Aerial crown-view tile of a tropical tree (Barro Colorado Island, Panama), acquired 20250124:
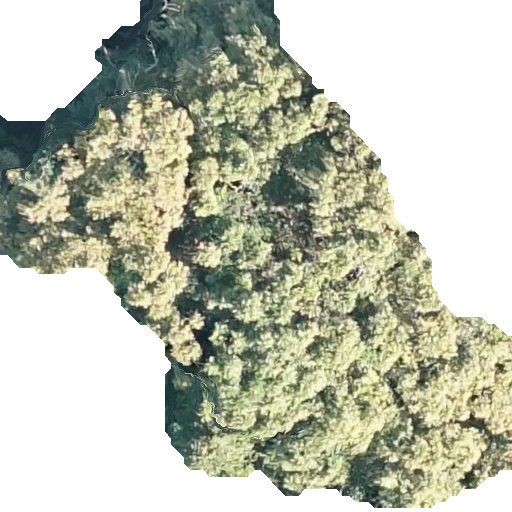
Species: Dipteryx oleifera
GBIF accepted scientific name: Dipteryx oleifera
Crown area: 251.089 m²